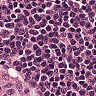
Metastatic tissue present: no